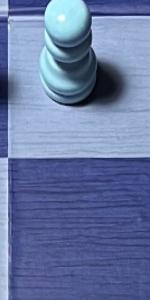
Label: Empty